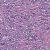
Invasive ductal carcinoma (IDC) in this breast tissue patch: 1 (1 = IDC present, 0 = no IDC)